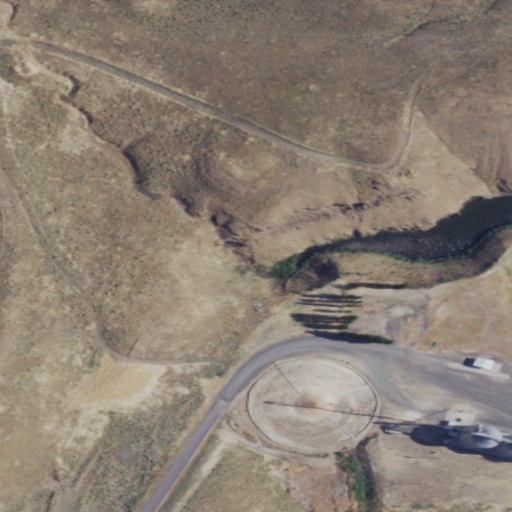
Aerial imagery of valley in Washington named Devils Canyon containing grassland, shrub, high intensity development, medium intensity development, low intensity development, and open water